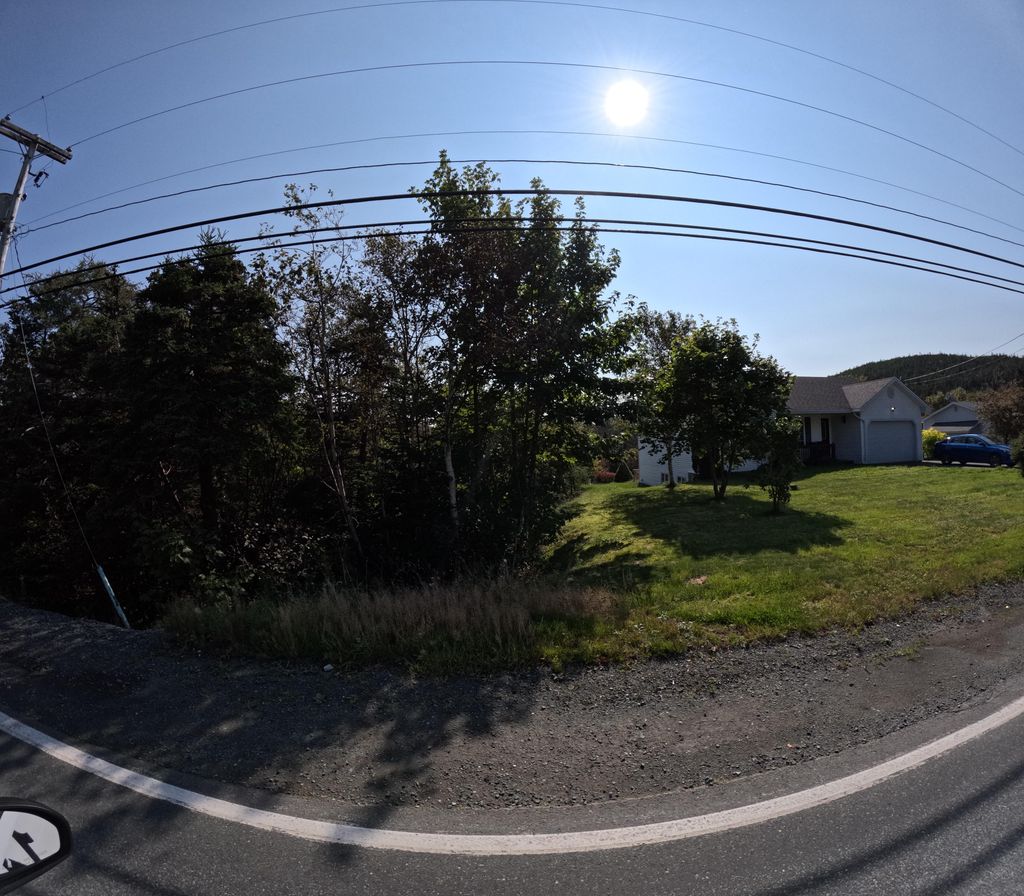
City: st_johns